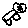
Label: cat